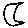
Label: moon